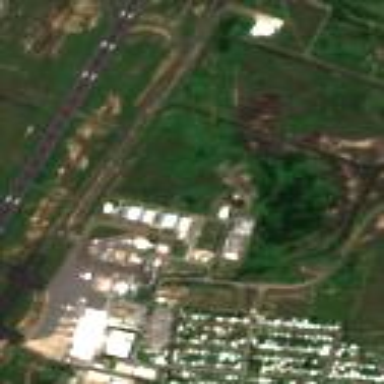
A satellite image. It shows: Public aerodrome or airport.